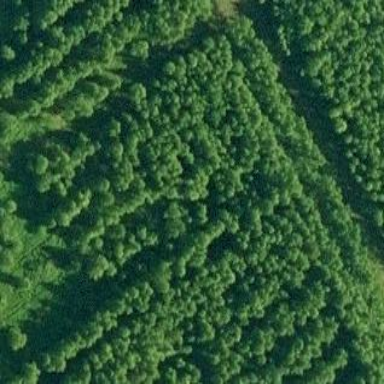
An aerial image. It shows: Forest area.